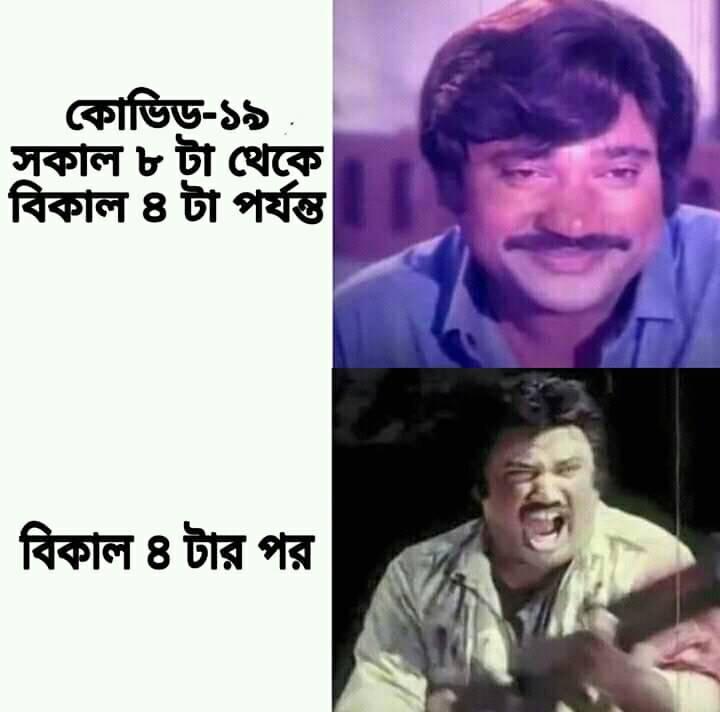
Caption: কোভিড-১৯   সকাল ৮ টা থেকে  বিকাল ৪ টা পর্যন্ত      বিকাল ৪ টার পর
Label: hate